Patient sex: M
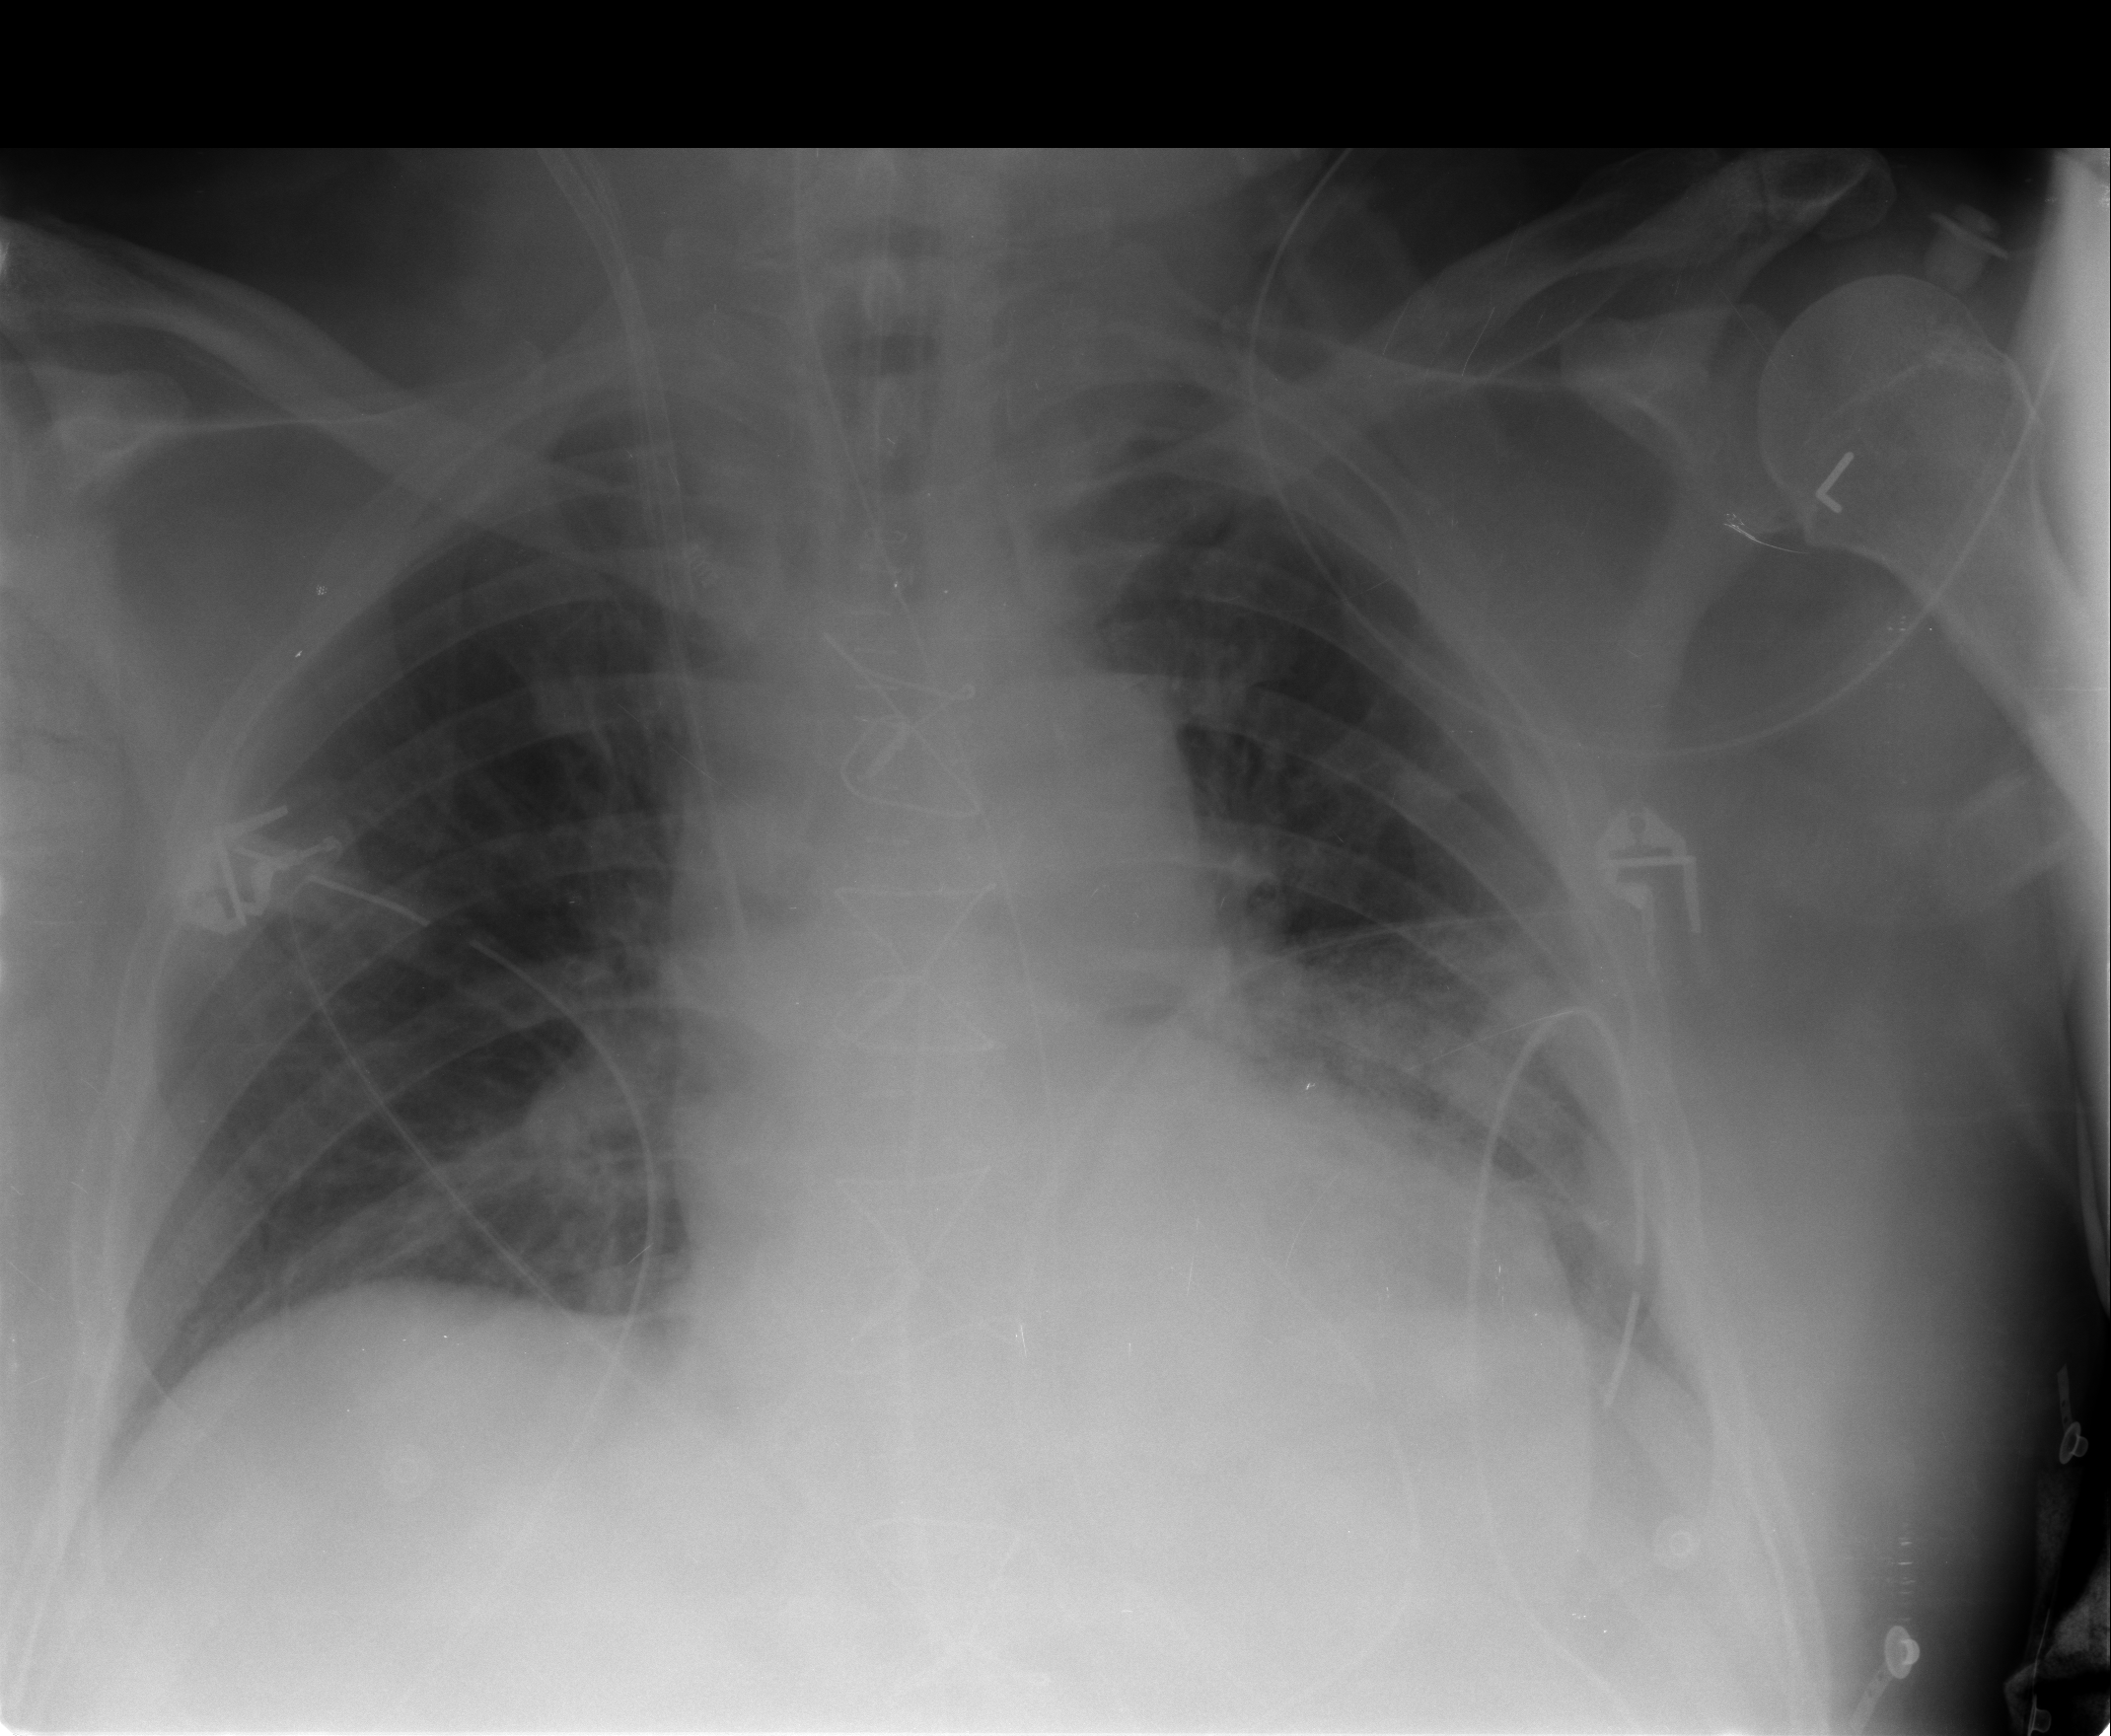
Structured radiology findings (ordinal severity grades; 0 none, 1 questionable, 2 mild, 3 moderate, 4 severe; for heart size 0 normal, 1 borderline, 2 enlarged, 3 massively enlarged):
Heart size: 2
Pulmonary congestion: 2
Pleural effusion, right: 0
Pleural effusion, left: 2
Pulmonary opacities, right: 1
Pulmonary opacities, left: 1
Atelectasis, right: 2
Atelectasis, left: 2